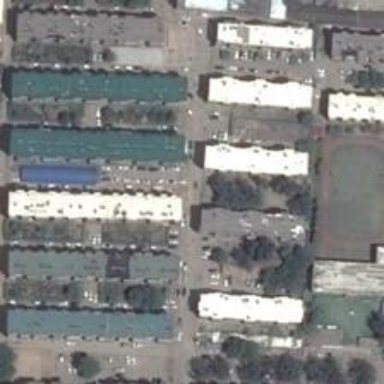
A playground is hemmed in the community aside .